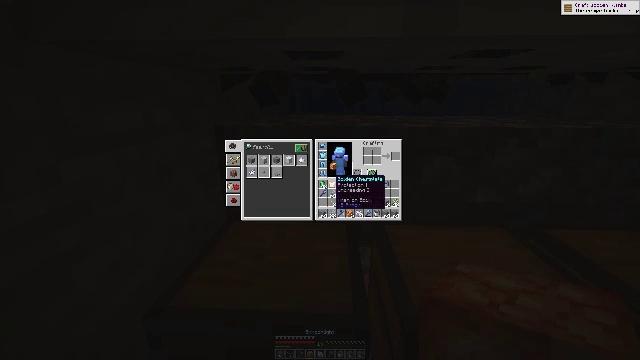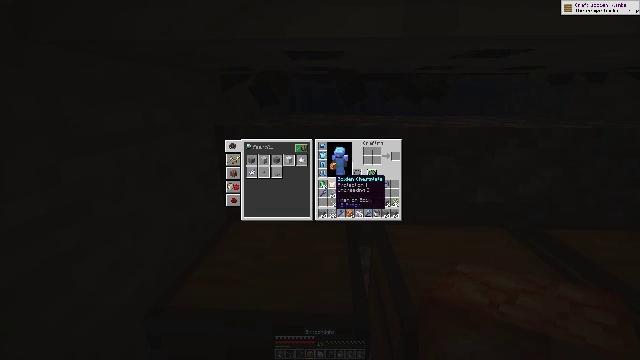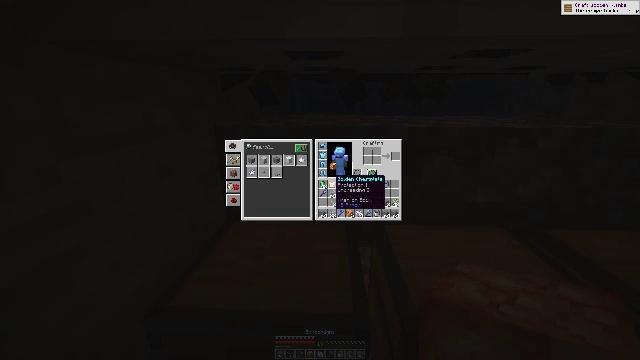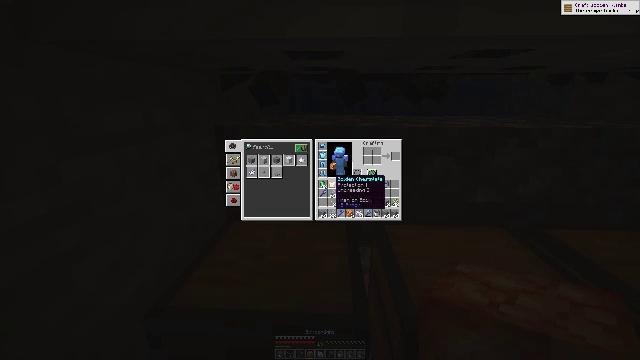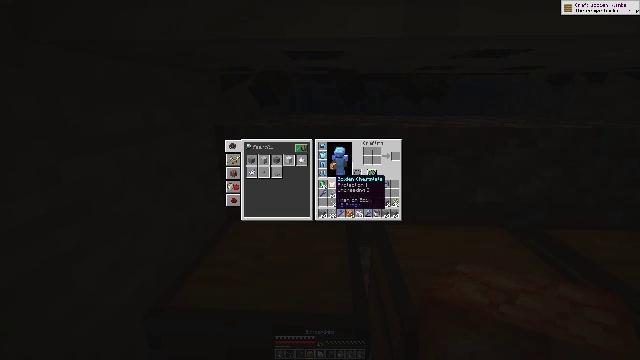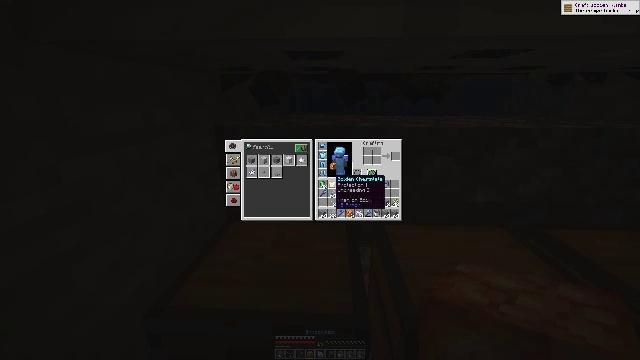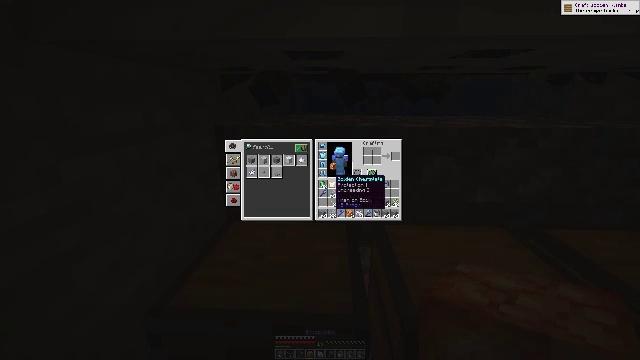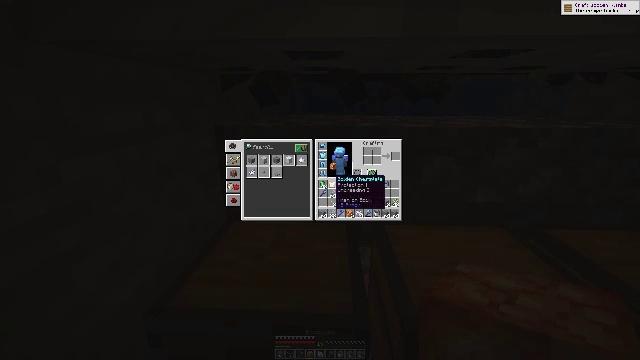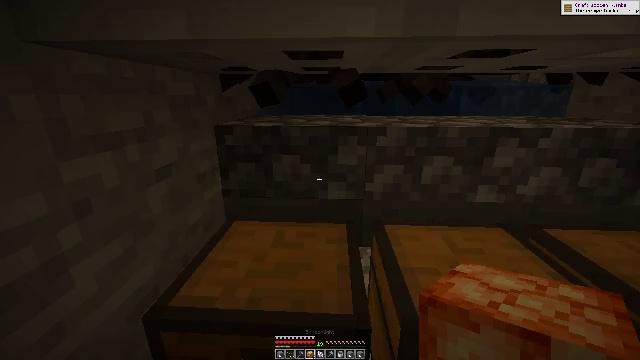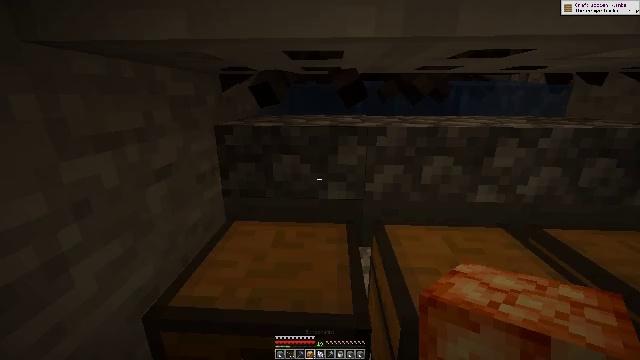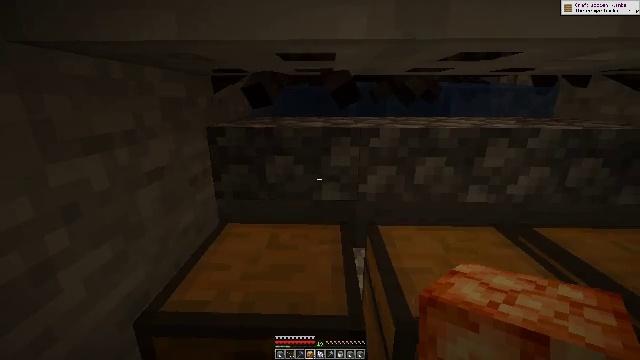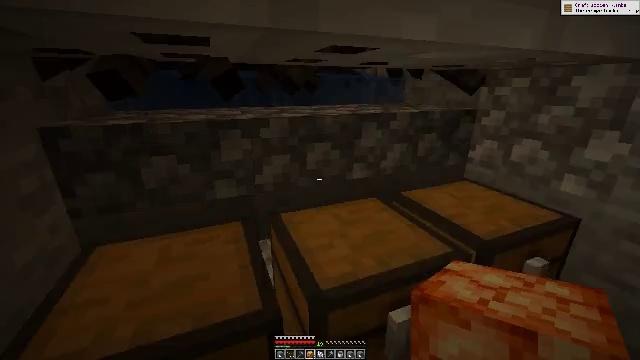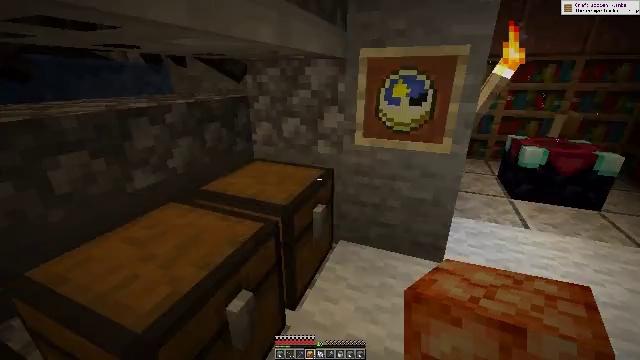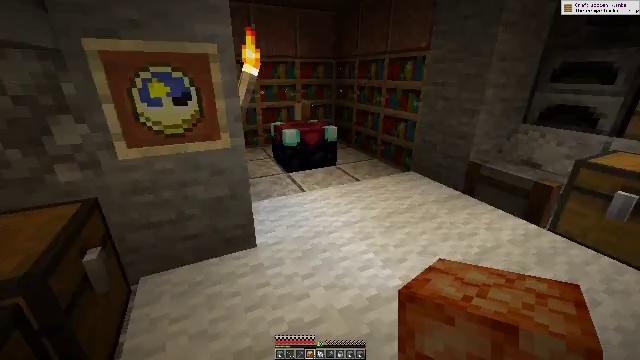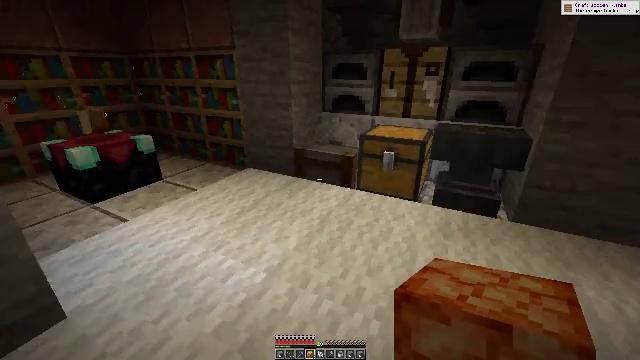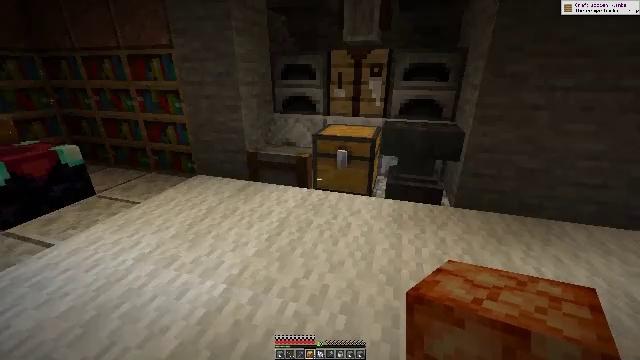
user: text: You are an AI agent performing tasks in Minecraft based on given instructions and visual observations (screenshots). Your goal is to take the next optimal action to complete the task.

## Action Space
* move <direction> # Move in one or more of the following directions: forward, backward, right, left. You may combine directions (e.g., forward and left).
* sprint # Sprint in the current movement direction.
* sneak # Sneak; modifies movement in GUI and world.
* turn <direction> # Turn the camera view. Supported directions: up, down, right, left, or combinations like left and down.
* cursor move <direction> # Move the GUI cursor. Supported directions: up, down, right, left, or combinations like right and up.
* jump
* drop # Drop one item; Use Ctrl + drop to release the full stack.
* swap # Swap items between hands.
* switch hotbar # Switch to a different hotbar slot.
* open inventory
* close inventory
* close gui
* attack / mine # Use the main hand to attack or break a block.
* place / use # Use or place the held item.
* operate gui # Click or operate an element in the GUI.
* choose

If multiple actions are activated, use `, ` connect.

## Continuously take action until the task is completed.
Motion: motion action
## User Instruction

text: Remove a golden chestplate from the inventory.
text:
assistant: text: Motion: no_op
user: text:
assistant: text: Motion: no_op
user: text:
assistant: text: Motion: no_op
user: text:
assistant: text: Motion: no_op
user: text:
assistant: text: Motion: no_op
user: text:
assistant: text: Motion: no_op
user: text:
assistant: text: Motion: no_op
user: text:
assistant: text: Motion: open inventory
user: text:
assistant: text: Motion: open inventory
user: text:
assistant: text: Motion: turn right, open inventory
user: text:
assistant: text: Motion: turn right and down, open inventory
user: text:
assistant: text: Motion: turn right and down
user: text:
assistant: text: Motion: turn right
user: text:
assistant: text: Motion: turn right
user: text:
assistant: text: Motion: turn right
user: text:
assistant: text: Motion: no_op
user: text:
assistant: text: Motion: no_op
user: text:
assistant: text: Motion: move forward
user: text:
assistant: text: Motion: move forward
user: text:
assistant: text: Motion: move forward, sprint
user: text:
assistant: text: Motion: move forward, sprint
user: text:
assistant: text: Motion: move forward, turn left
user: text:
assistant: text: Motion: move forward, turn right
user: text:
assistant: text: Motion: move forward, turn right and up
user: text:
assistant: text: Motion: move forward, turn right and up
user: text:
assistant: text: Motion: move forward, turn up
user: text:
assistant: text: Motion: move forward, turn left and up
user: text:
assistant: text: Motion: move forward, turn left and up
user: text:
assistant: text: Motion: move forward, turn left
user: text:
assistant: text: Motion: no_op